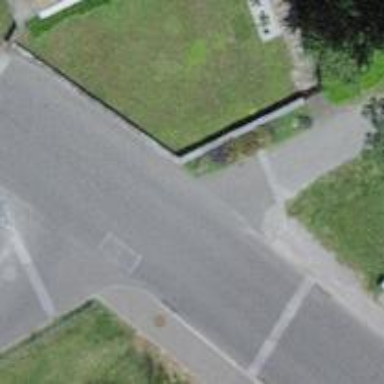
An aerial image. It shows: Asphalt road of unclassified type with traffic calming table.